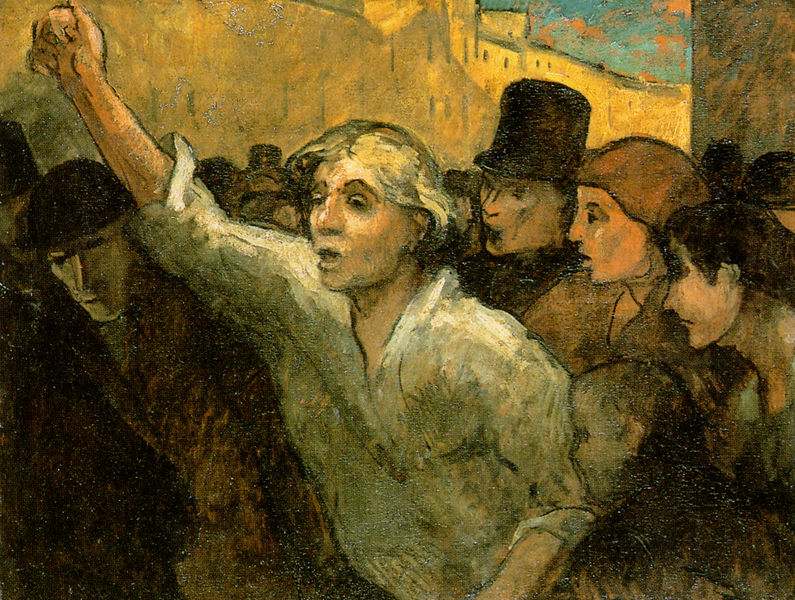
Titel: The Uprising, Der Aufstand
Künstler: Honoré Daumier
Standort: Washington (District of Columbia)
Institution: The Phillips Collection
Schlagwörter: blau, dunkel, gemälde, gruppe, hand, himmel, kampf, kopf, kämpfer, mann, schatten, weiß, wolken, frauen, gelb, grün, impressionismus, menschen, ocker, stadt, braun, fenster, frankreich, frau, geste, grau, haar, hut, hüte, köpfe, licht, mund, männer, nase, paris, pastell, schwarz, zeichnung, blick, gebäude, haus, tuch, beige, menge, schleife, versammlung, zylinder, blond, gesichter, hemd, kappe, mütze, mützen, wand, arm, arme, augen, bluse, gesicht, kleidung, bild, öl, häuser, sonne, gold, haare, kind, augenbrauen, scheitel, kinder, spanien, sommer, papier, fassaden, italien, ort, russland, hitze, dorf, mauer, sonnenuntergang, ausdruck, arbeiter, figuren, laut, sturm, blue, crowd, hat, men, people, white, women, black, dark, face, hair, wall, woman, yellow, kopftuch, zopf, brown, aufruhr, festung, protest, revolution, aufstand, demonstration, faust, manifestation, streik, volk, anführer, ruf, sieg, baskenmütze, daumier, gut, freiheit, schreien, clouds, man, sky, brauntöne, erhoben, entschlossen, building, head, houses, street, eyes, shadow, mouth, hats, schrei, heroisch, rufe, ärger, faces, town, city, human, rufen, gouache, buildings, bürgerkrieg, degas, schmutzig, aufruf, goya, humans, worker, ärme, rebellion, shirt, münch, mob, fist, anger, schreie, heads, workers, blonde, rebell, aufbegehren, bolschewismus, forderungen, parole, parolen, protestieren, cylinder, riot, fit, gebäude im hintergrund, demonstation, lead, march, revolt, strike, white shirt, shouting, shout, arm up, fist high, incite, rabble rousing, dschmutzig